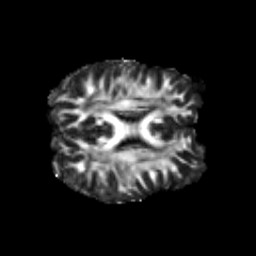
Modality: FA
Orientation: axial
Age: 26
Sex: male
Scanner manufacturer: siemens
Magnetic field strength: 3 T
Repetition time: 3.5 s
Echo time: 0.125 s